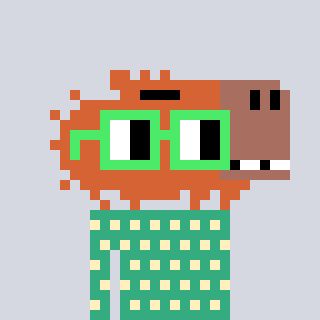
a pixel art character with square light green glasses, a capybara-shaped head and a teal-colored body on a cool background